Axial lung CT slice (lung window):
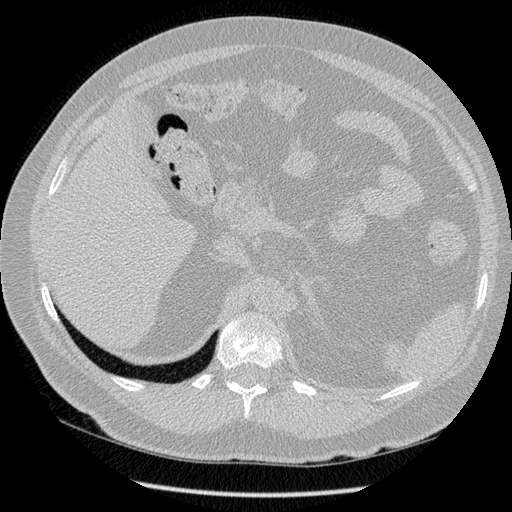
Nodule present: no